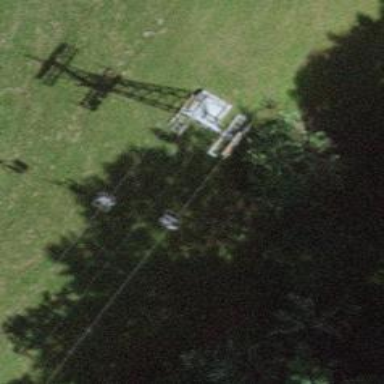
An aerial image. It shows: Pylon for aerialway.